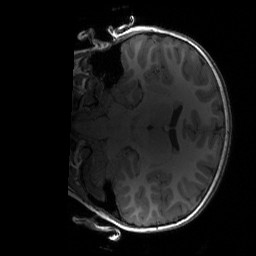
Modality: T1w
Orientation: coronal
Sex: male
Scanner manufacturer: siemens
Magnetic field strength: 3 T
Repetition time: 1.9 s
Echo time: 0.00243 s